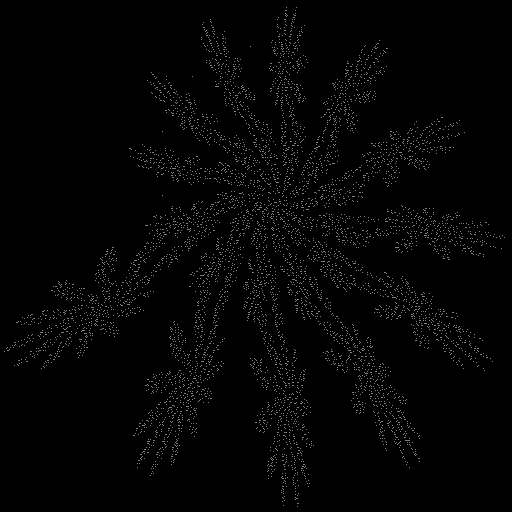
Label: swirl